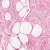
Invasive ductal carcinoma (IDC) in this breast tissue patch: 0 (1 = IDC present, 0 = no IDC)